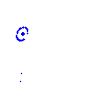
Particle: proton